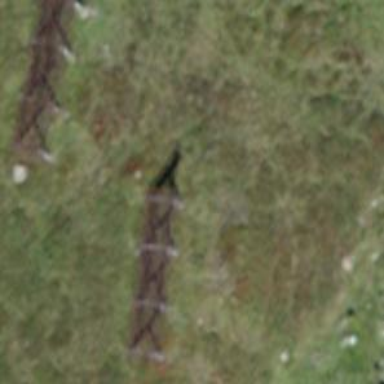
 designed to mitigate snow accumulations in specific area."